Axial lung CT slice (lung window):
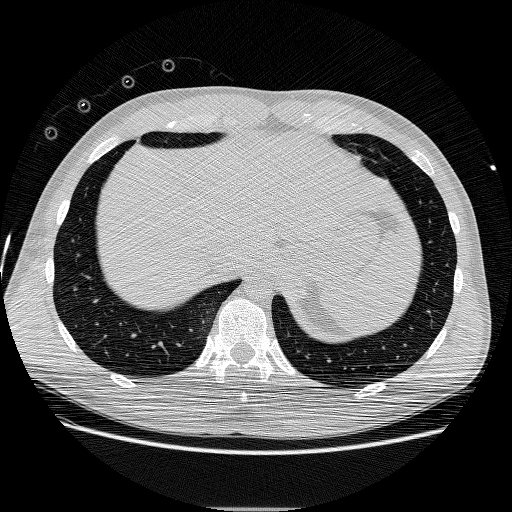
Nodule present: no